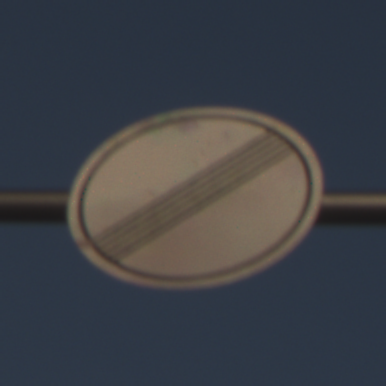
Verkehrszeichen: EndeSaemtlicherBegrenzungen
Umgebung: Outdoor, Nature
Tageszeit: SunriseSunset
Wetter: PartlyCloudy
Licht: Natural
Jahreszeit: NotSpecified
Kontrast: HighContrast